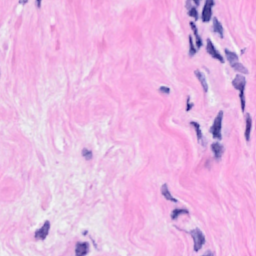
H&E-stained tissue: Breast